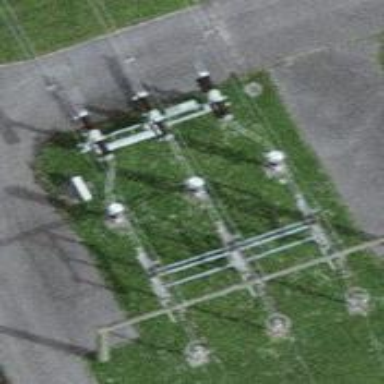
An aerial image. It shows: Three power lines with cables.